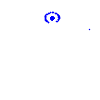
Particle: electron